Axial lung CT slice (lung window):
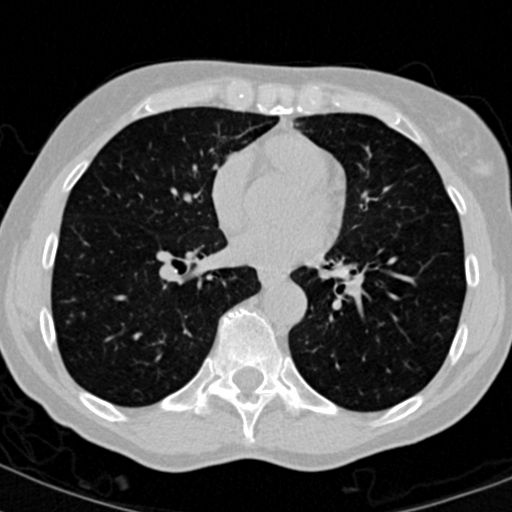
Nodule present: no